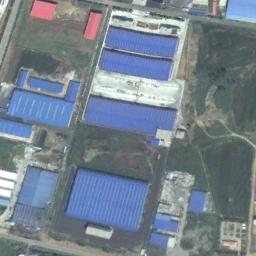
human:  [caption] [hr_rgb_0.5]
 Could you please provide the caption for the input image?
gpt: There are numerous houses of different shapes and sizes in the industrial zone .

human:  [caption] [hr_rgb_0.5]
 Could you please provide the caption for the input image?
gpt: The industrial area is densely housing .

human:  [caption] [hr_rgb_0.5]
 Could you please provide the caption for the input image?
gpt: In an industrial area, There are neatly planned factories and roads, Green belts and large green spaces .

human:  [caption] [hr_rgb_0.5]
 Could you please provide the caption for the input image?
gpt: The industrial area has some blue workshops of different sizes and green areas .

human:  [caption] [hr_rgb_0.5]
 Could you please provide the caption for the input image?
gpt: There are some blue buildings and green lawns on the industrial area .